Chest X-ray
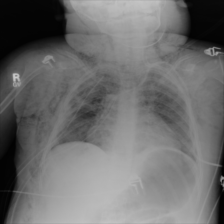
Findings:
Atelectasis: negative
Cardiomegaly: negative
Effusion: negative
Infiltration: negative
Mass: negative
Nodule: negative
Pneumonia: negative
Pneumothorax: negative
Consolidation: negative
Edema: negative
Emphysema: positive
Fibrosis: negative
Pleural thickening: negative
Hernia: negative